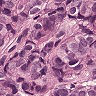
Metastatic tissue present: yes